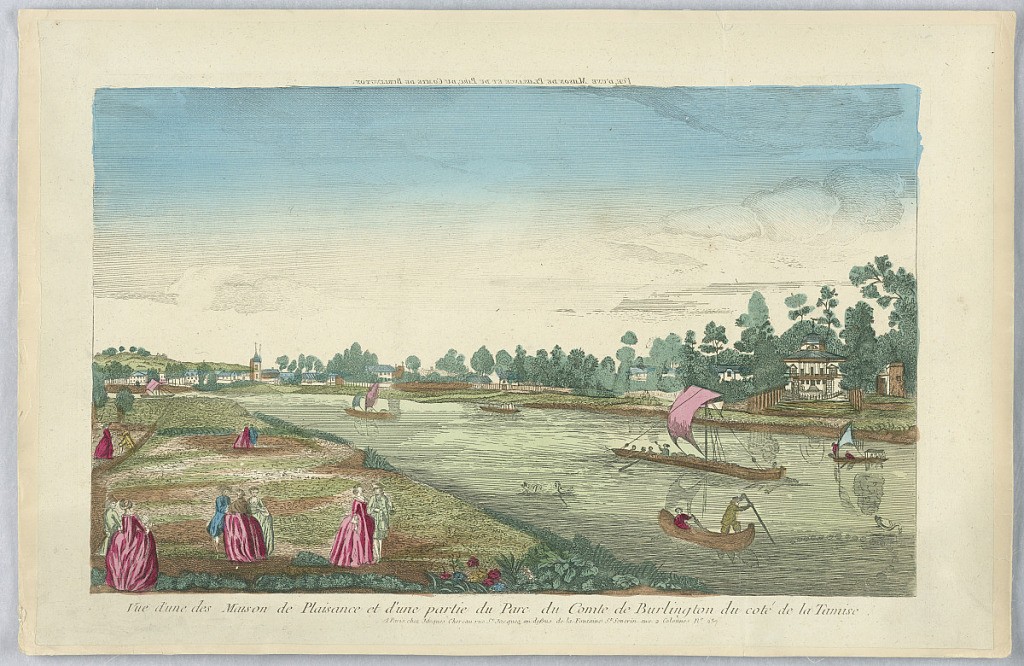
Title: Peep-Show Print
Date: mid-18th century
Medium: Engraving and brush and wash on paper
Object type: Print
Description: Peep-show print